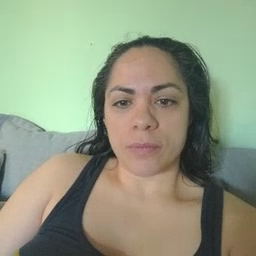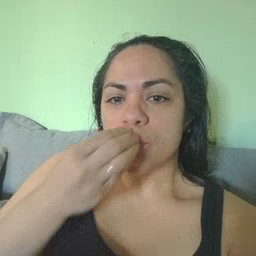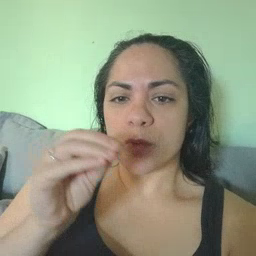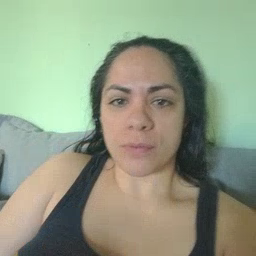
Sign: kiss